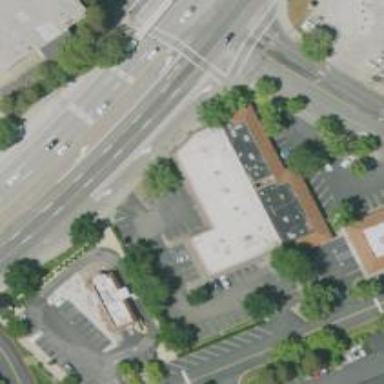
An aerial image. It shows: Convenience shop.